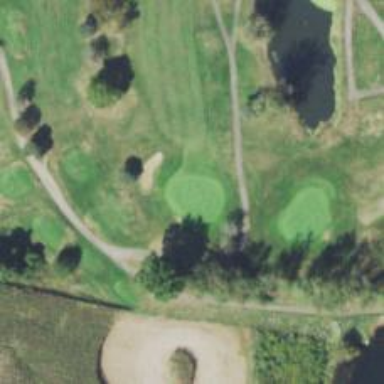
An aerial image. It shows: Golf hole.